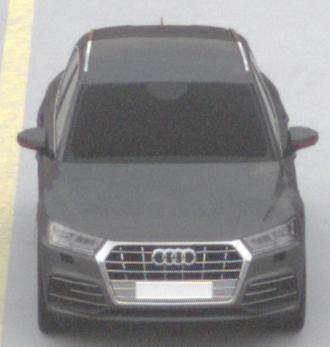
Make: Audi
Model: Q5 45 TFSI
Detailed model: Q5 (FY)
Model produced from: 2019/01
Model produced until: 2019/05
Doors: 5
Color: gray
Road condition: dry road
Daytime: morning or afternoon
Contrast: low contrast